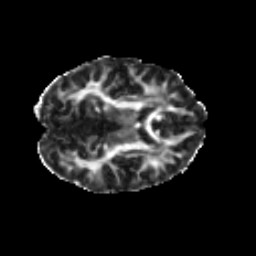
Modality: FA
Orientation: axial
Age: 36
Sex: female
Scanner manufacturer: ge
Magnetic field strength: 3 T
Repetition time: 7.8 s
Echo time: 0.0606 s